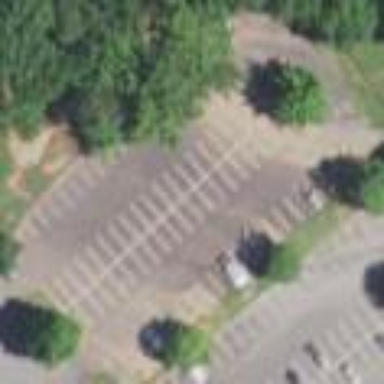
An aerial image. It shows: Parking area with asphalt surface.